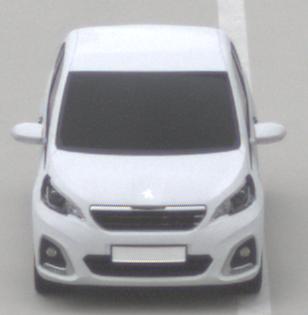
Make: Peugeot
Model: 108 1.0 VTi 68
Detailed model: 108
Model produced from: 2015/03
Model produced until: 2016/10
Doors: 3
Color: white
Road condition: dry road
Daytime: midday
Contrast: low contrast